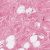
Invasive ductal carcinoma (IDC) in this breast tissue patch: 0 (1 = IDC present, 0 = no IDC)